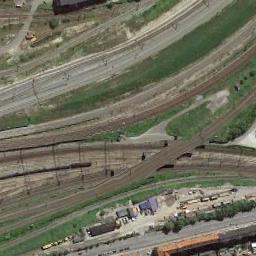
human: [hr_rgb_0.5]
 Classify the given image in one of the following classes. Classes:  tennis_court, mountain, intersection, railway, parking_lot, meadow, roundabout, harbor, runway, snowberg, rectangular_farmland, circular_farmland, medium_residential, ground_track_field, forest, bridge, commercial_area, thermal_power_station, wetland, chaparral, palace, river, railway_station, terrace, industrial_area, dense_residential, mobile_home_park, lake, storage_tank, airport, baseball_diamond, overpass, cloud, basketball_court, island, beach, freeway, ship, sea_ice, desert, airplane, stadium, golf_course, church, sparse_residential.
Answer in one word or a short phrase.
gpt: railway